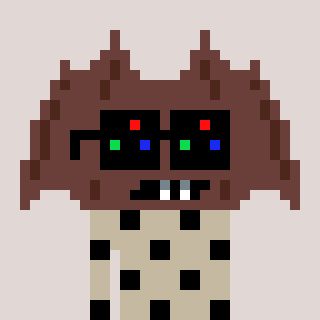
a pixel art character with square black sunglasses, a bat-shaped head and a bege-colored body on a warm background